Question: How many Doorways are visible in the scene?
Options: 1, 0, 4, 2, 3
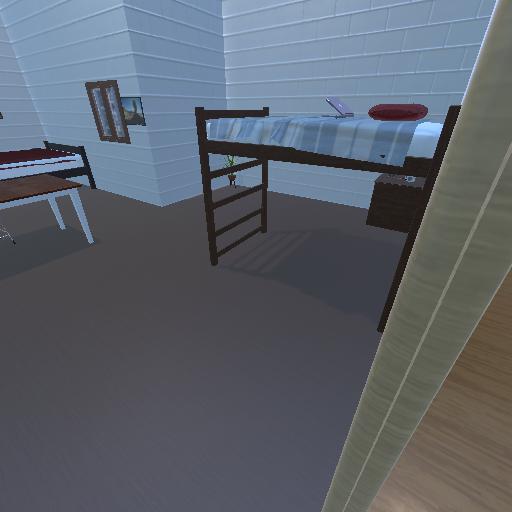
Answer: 1